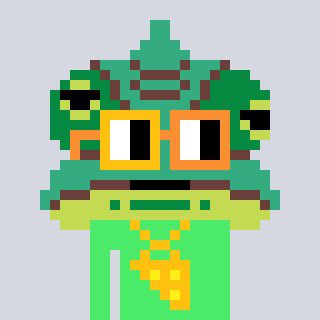
a pixel art character with square yellow and orange glasses, a chameleon-shaped head and a teal-colored body on a cool background